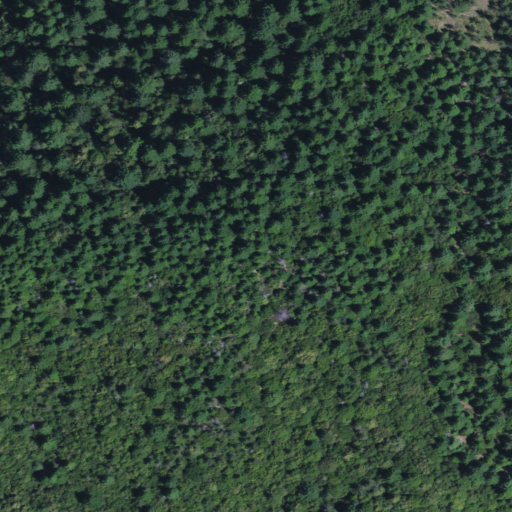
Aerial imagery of mountain in Oregon named Packsaddle Mountain containing evergreen forest, shrub, and open development